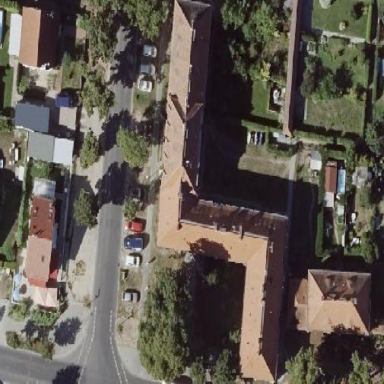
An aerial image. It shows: Hipped-roof terrace building.